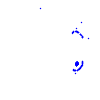
Particle: electron